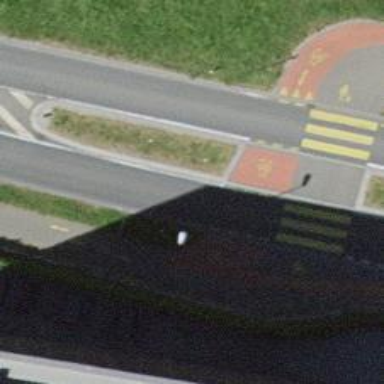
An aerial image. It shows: Uncontrolled zebra crossing with pedestrian island.